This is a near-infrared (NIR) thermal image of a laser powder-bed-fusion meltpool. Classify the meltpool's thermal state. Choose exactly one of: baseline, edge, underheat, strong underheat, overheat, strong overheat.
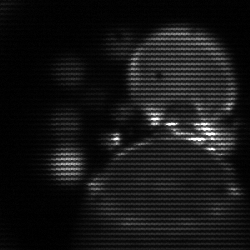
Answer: edge